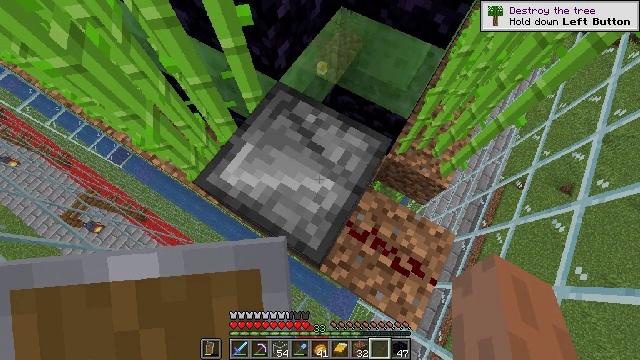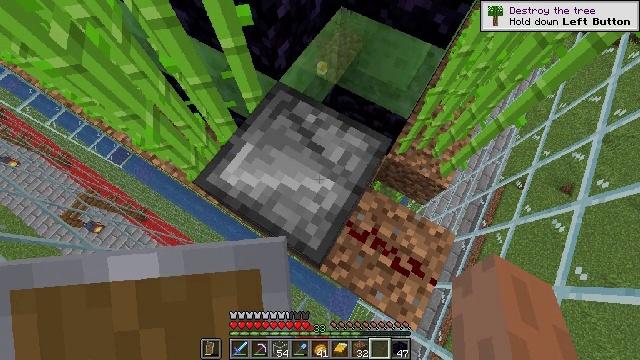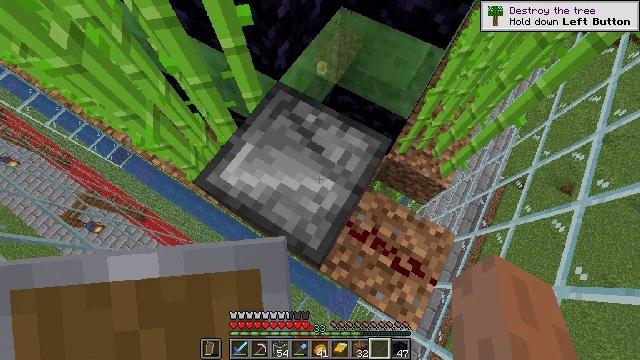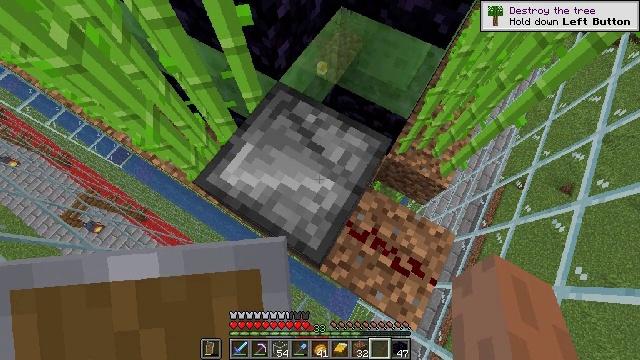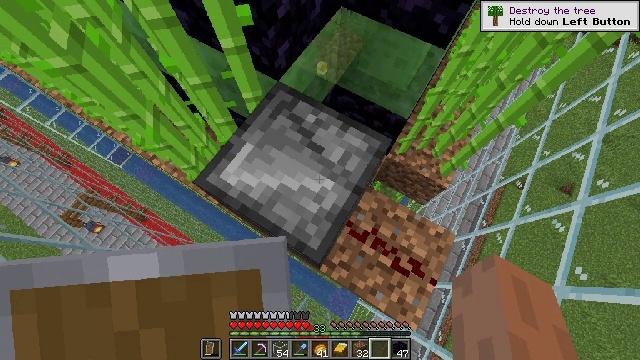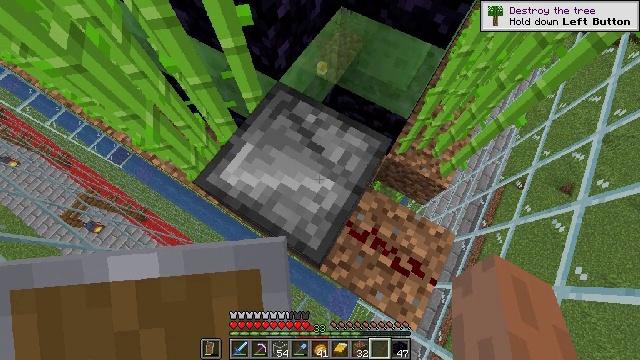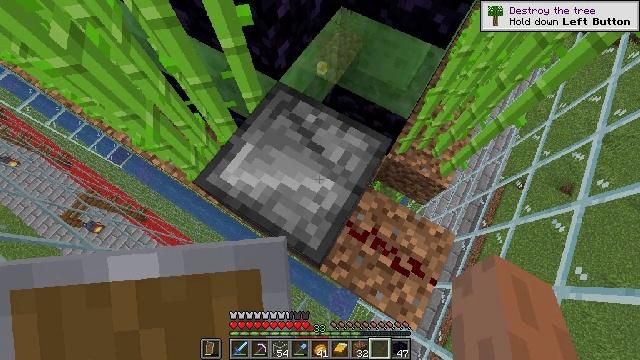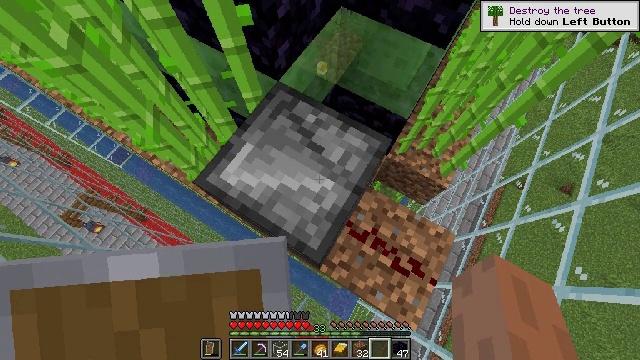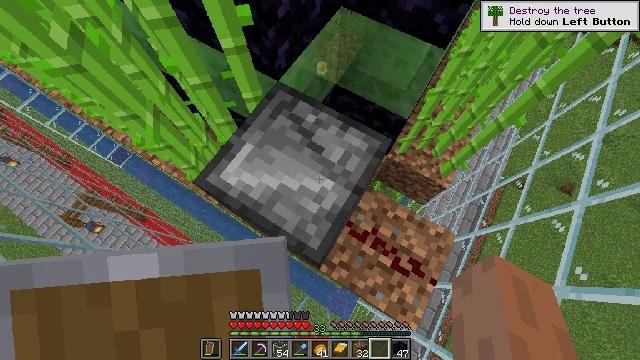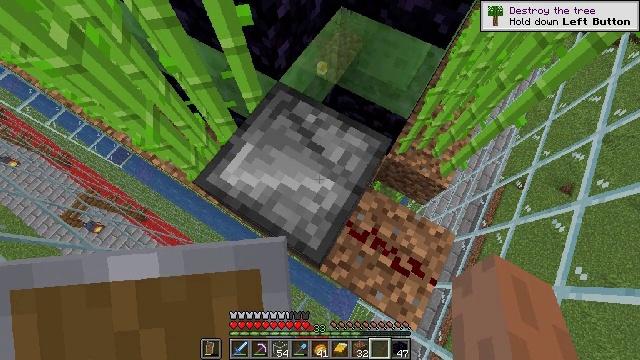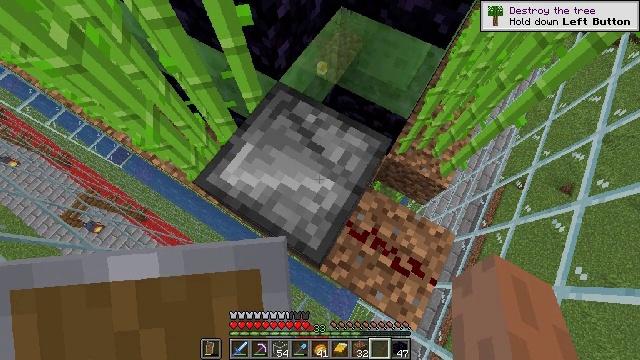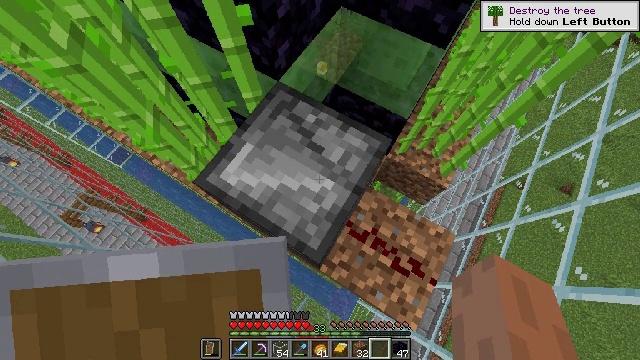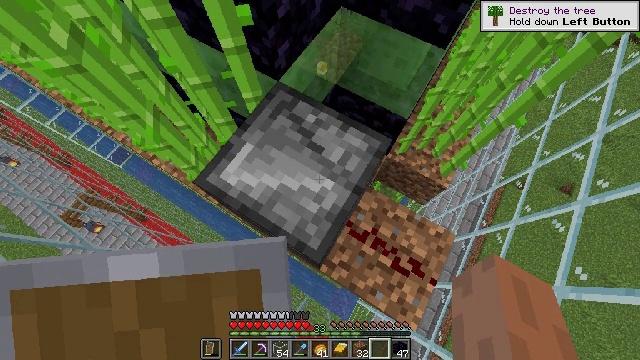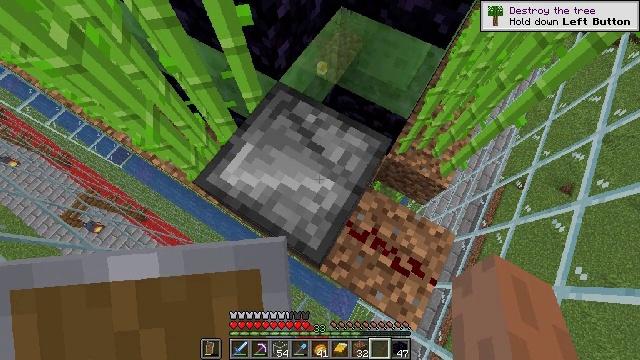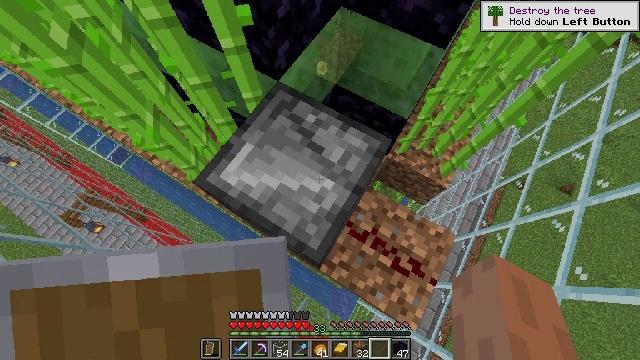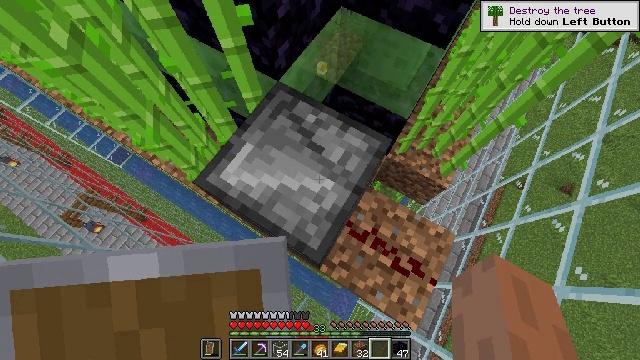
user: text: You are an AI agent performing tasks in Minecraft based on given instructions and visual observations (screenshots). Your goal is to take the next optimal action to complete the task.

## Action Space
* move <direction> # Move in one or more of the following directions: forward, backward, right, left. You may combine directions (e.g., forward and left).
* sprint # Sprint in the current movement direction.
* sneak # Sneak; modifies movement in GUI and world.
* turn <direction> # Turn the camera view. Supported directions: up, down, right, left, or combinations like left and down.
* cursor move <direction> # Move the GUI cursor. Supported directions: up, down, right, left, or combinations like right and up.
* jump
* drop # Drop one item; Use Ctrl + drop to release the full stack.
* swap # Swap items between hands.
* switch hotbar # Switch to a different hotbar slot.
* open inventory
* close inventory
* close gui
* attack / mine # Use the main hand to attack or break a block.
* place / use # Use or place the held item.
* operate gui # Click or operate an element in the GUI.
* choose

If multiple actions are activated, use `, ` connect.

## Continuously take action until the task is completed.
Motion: motion action
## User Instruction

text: Retrieve the observer from a structure.
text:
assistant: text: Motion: no_op
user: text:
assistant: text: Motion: no_op
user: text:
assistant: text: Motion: no_op
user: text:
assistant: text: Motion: no_op
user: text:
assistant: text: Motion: no_op
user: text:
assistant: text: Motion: no_op
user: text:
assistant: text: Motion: no_op
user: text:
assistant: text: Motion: no_op
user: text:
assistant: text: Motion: no_op
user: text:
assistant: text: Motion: no_op
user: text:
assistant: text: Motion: no_op
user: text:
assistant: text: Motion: no_op
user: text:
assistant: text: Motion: no_op
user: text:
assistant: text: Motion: no_op
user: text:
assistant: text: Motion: no_op
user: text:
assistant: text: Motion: no_op
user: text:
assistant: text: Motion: no_op
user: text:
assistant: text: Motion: no_op
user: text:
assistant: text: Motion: no_op
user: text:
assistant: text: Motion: no_op
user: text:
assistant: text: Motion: no_op
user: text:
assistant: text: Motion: no_op
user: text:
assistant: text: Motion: no_op
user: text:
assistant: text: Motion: no_op
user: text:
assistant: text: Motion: no_op
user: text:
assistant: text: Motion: no_op
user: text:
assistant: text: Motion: no_op
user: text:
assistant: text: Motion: no_op
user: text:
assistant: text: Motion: no_op
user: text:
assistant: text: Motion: no_op